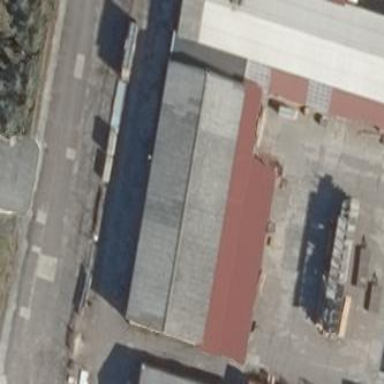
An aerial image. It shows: Commercial building.